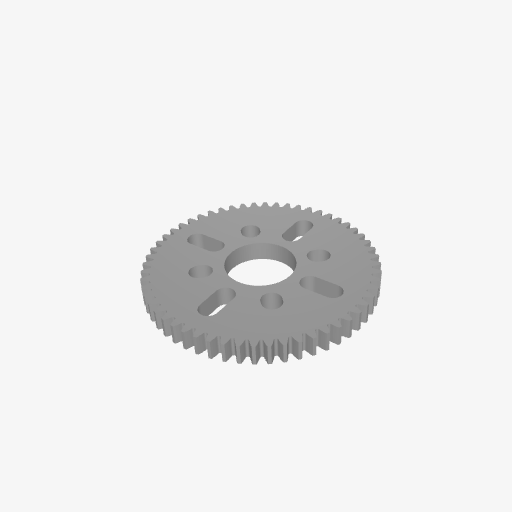
Part: HubMountAcetalGear56T